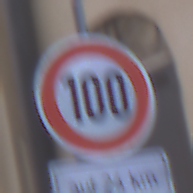
Verkehrszeichen: Geschwindigkeit100
Zusatzzeichen unten: LaengeEinerStrecke6
Umgebung: Outdoor, Urban
Tageszeit: MorningAfternoon
Wetter: PartlyCloudy
Licht: Natural
Jahreszeit: NotSpecified
Kontrast: MediumContrast